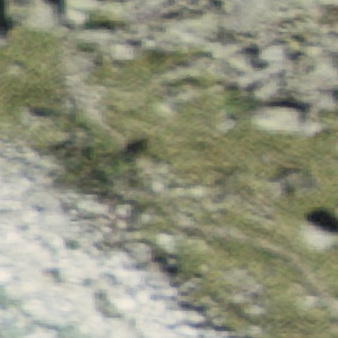
Label: other